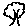
Label: tree